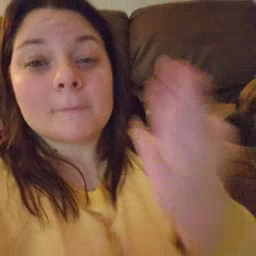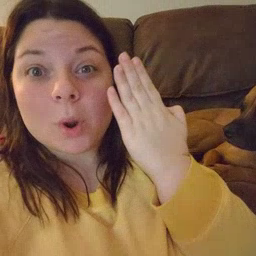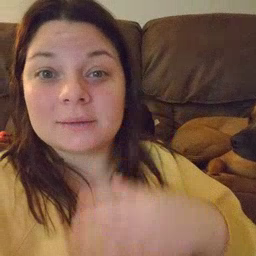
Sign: morning